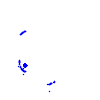
Particle: kaon